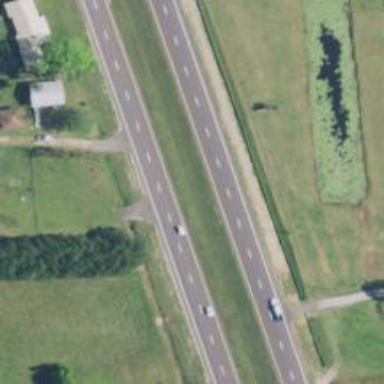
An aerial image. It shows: Trunk highway.